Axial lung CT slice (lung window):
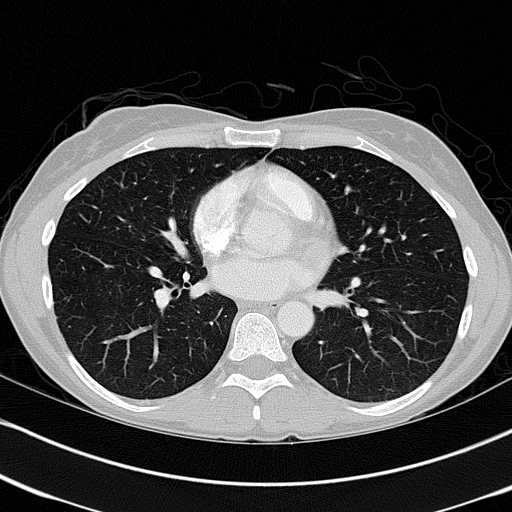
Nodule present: no